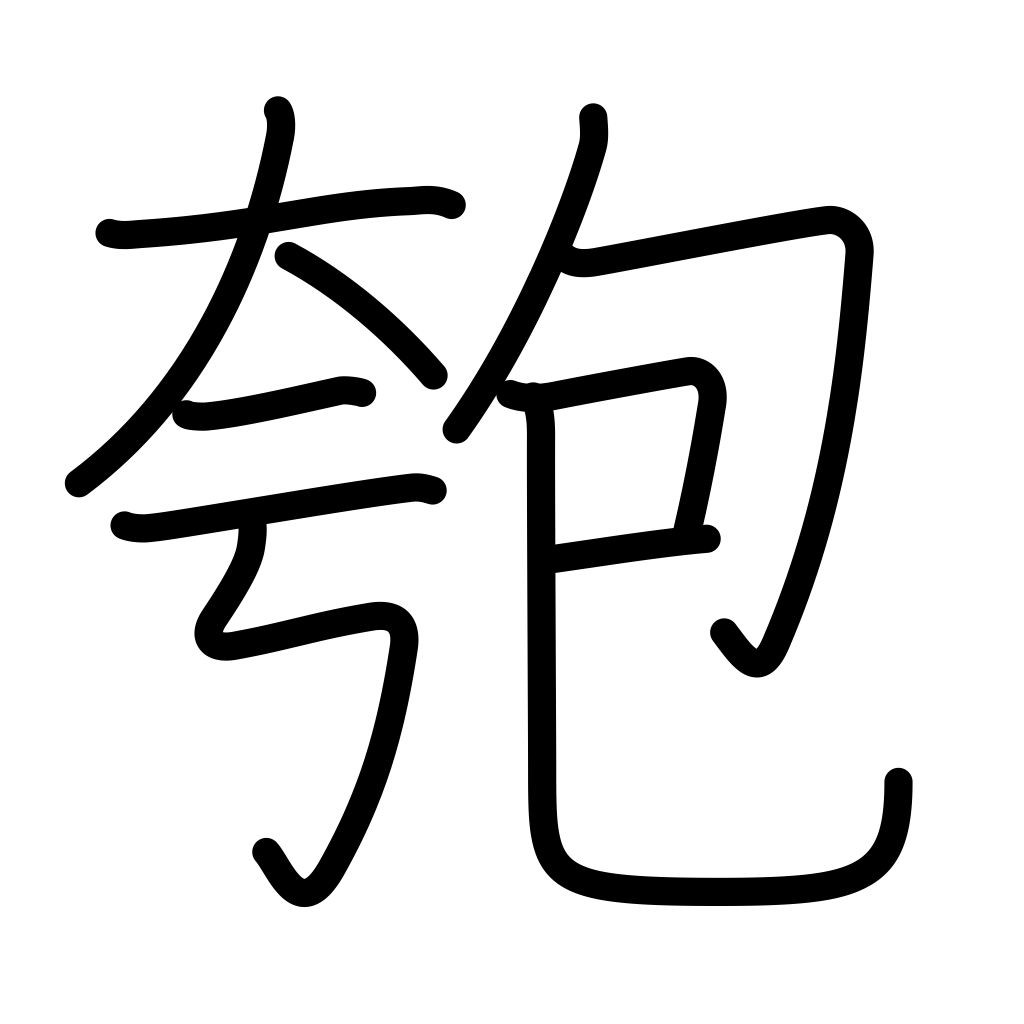
Meaning: gourd